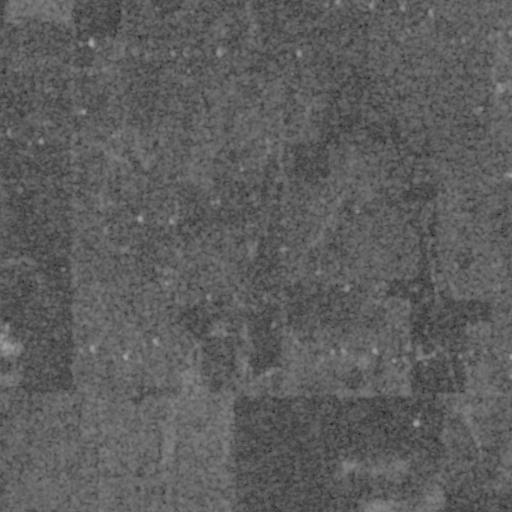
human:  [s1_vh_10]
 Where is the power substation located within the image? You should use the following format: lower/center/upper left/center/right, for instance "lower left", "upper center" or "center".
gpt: The power substation is located in the upper right of the image.
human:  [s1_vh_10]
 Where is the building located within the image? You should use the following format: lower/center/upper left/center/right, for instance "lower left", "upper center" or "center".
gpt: The building is located in the lower left of the image.
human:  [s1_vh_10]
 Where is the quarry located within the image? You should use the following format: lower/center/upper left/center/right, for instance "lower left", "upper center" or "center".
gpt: There is no quarry in the image.

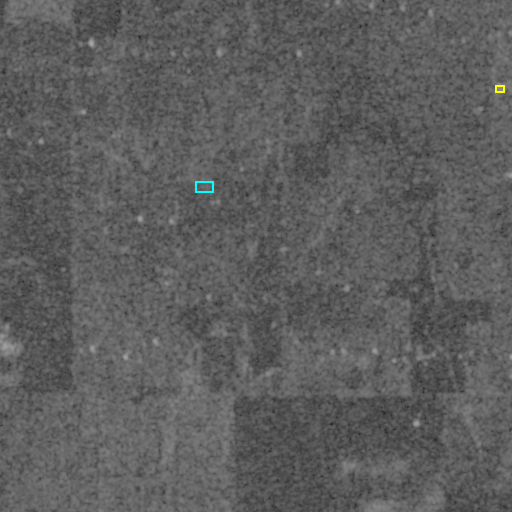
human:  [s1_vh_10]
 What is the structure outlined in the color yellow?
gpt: The structure outlined in yellow is a power substation.
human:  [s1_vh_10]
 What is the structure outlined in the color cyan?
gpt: The structure outlined in cyan is a quarry.
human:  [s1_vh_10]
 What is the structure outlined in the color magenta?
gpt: There is no magenta outline.